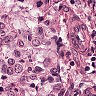
Metastatic tissue present: yes